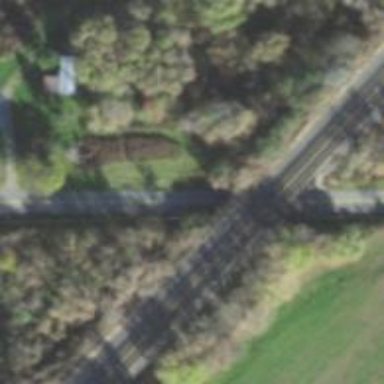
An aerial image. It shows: Bridge over railway line.